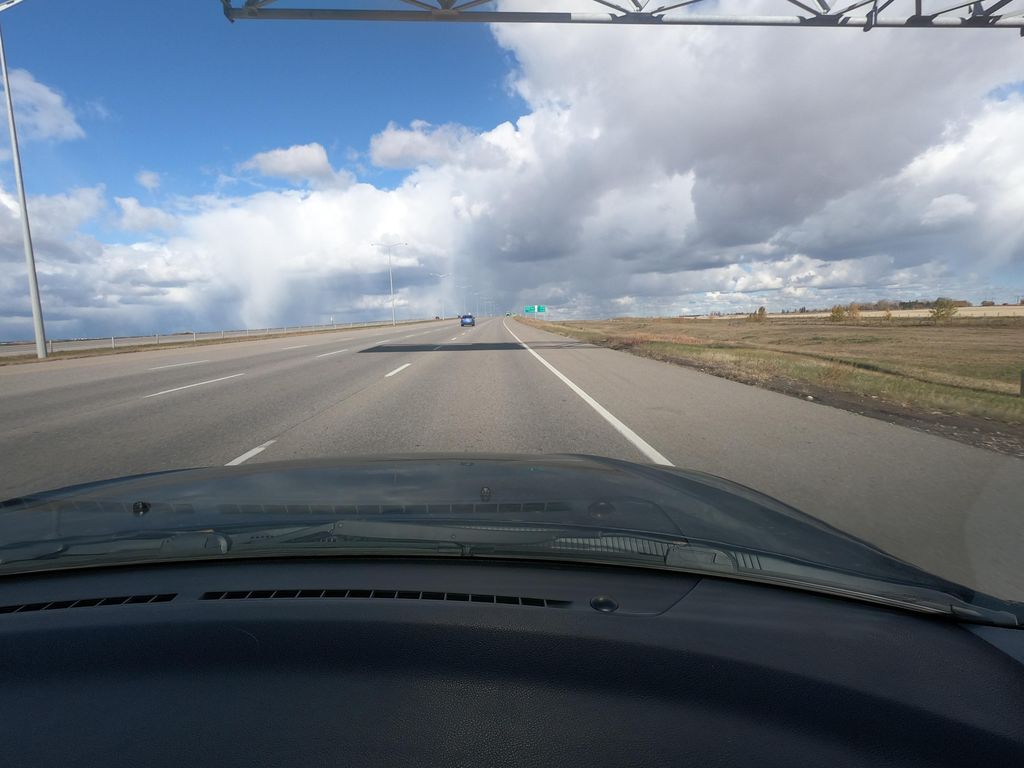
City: calgary